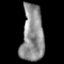
Tissue: lung
Cell type: T cells
Senescence score: 0.1951
Nuclear area (px): 1237
Mean DAPI intensity: 141.169